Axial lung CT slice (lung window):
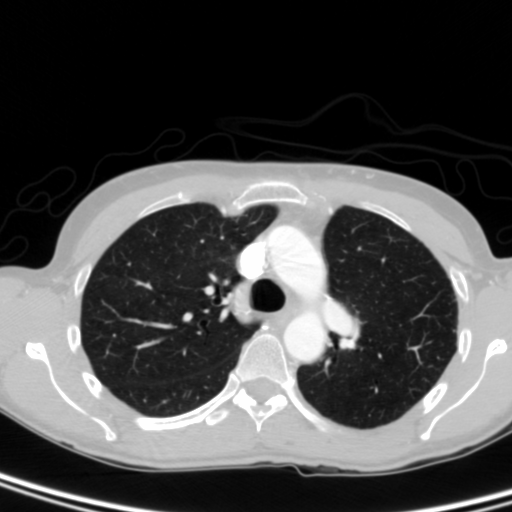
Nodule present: no